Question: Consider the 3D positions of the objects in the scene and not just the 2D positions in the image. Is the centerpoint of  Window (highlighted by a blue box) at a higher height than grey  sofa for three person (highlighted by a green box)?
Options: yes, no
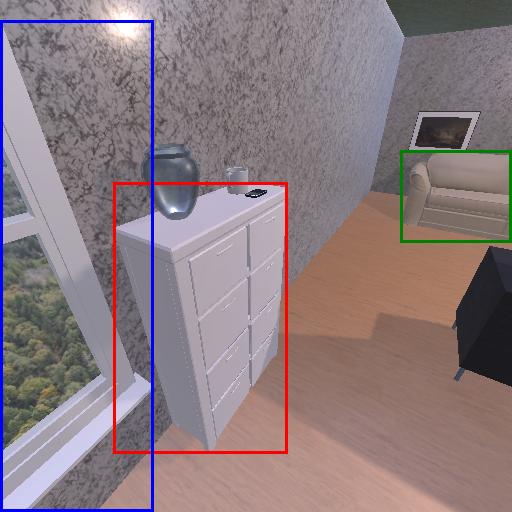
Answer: yes